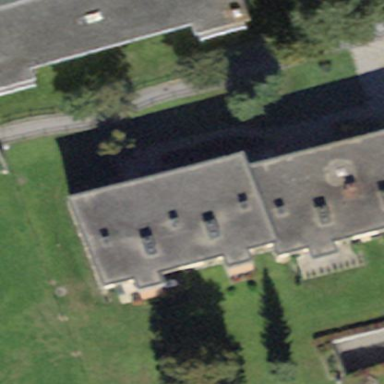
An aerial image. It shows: Image showing building with apartments.